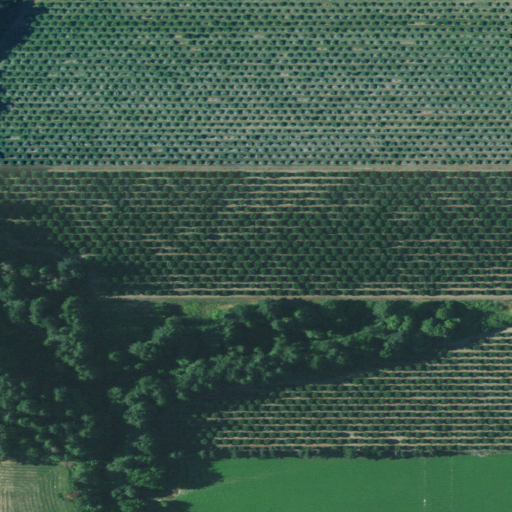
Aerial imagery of valley in Oregon named Lippin Cotts Gulch containing cultivated crops, pasture, evergreen forest, and open development